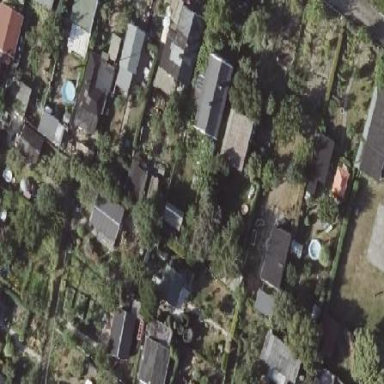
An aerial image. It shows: Fence surrounding allotments plot.